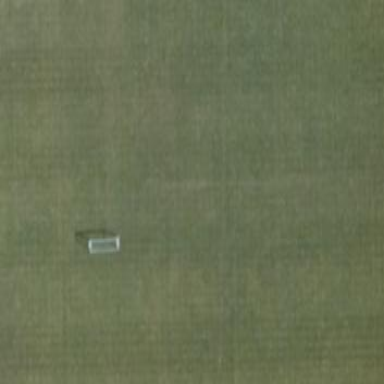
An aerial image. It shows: Soccer pitch for outdoor sports and leisure activities.